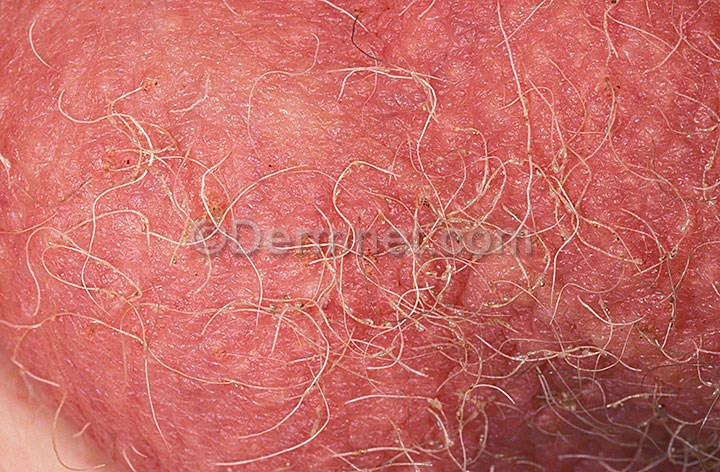
Disease: Scabies Lyme Disease and other Infestations and Bites